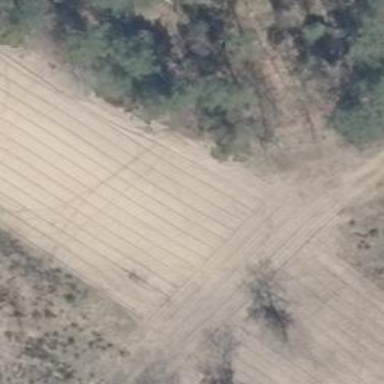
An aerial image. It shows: Sandy path with track type of grade 5.